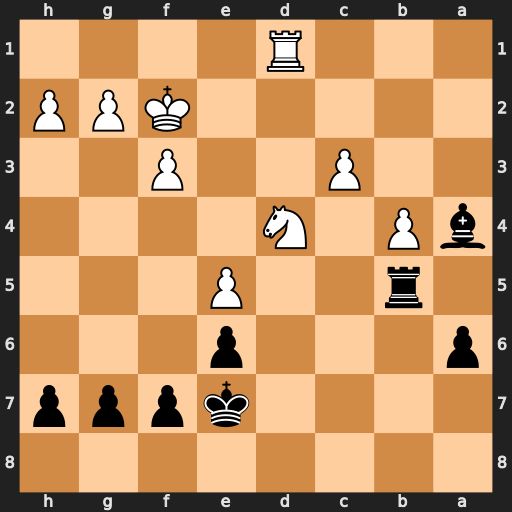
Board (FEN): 8/4kppp/p3p3/1r2P3/bP1N4/2P2P2/5KPP/3R4
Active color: b
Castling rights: -
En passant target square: -
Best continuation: Bxd1 Nxb5 axb5